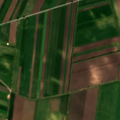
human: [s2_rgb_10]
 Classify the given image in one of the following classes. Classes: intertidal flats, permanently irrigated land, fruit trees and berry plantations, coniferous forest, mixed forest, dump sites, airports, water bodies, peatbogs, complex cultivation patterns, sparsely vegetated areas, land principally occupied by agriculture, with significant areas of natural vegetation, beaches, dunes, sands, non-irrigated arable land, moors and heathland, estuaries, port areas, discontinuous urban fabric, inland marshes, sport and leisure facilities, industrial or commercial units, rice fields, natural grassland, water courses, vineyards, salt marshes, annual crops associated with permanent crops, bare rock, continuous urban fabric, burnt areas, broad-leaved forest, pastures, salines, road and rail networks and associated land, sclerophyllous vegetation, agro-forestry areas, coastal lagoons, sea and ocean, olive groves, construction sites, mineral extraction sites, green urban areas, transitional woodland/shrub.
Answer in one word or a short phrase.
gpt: non-irrigated arable land, complex cultivation patterns